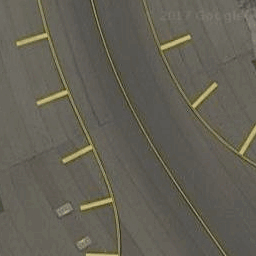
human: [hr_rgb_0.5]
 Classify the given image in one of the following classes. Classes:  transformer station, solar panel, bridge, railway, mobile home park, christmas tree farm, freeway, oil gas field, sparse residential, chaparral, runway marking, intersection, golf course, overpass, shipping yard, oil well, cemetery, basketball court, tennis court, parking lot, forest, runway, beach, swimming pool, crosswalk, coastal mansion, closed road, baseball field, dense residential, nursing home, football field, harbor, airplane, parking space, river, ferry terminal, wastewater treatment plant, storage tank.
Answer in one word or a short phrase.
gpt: runway marking